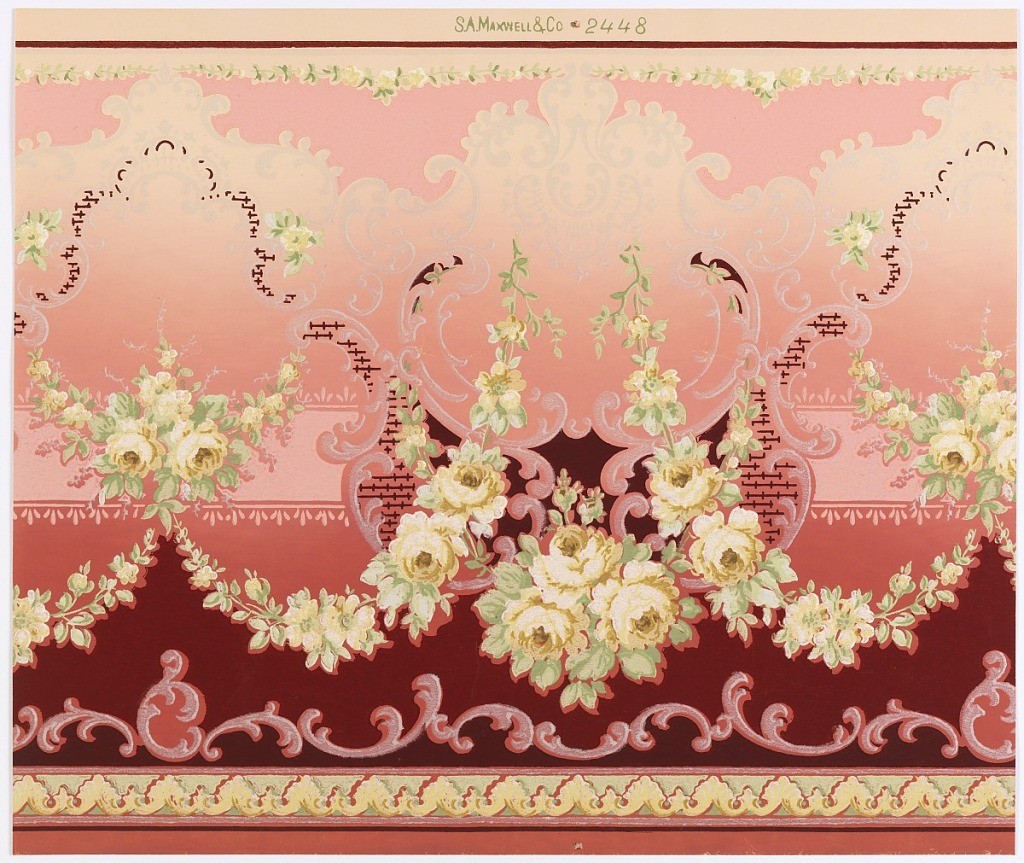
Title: Frieze
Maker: S.A. Maxwell & Co.
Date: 1900–12
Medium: Machine-printed
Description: On pink ground with shading, roses in shades of yellow, cream with green foliage, mica, scrollwork, maroon ornament.